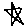
Label: star